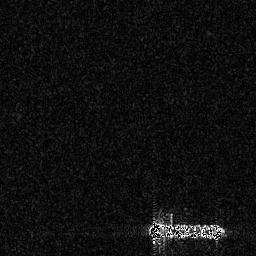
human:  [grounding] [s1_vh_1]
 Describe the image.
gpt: In the satellite image, there is  <ref>1 large ship </ref> <box>[[56, 84, 87, 94, 0]]</box> located at bottom right.